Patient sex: F
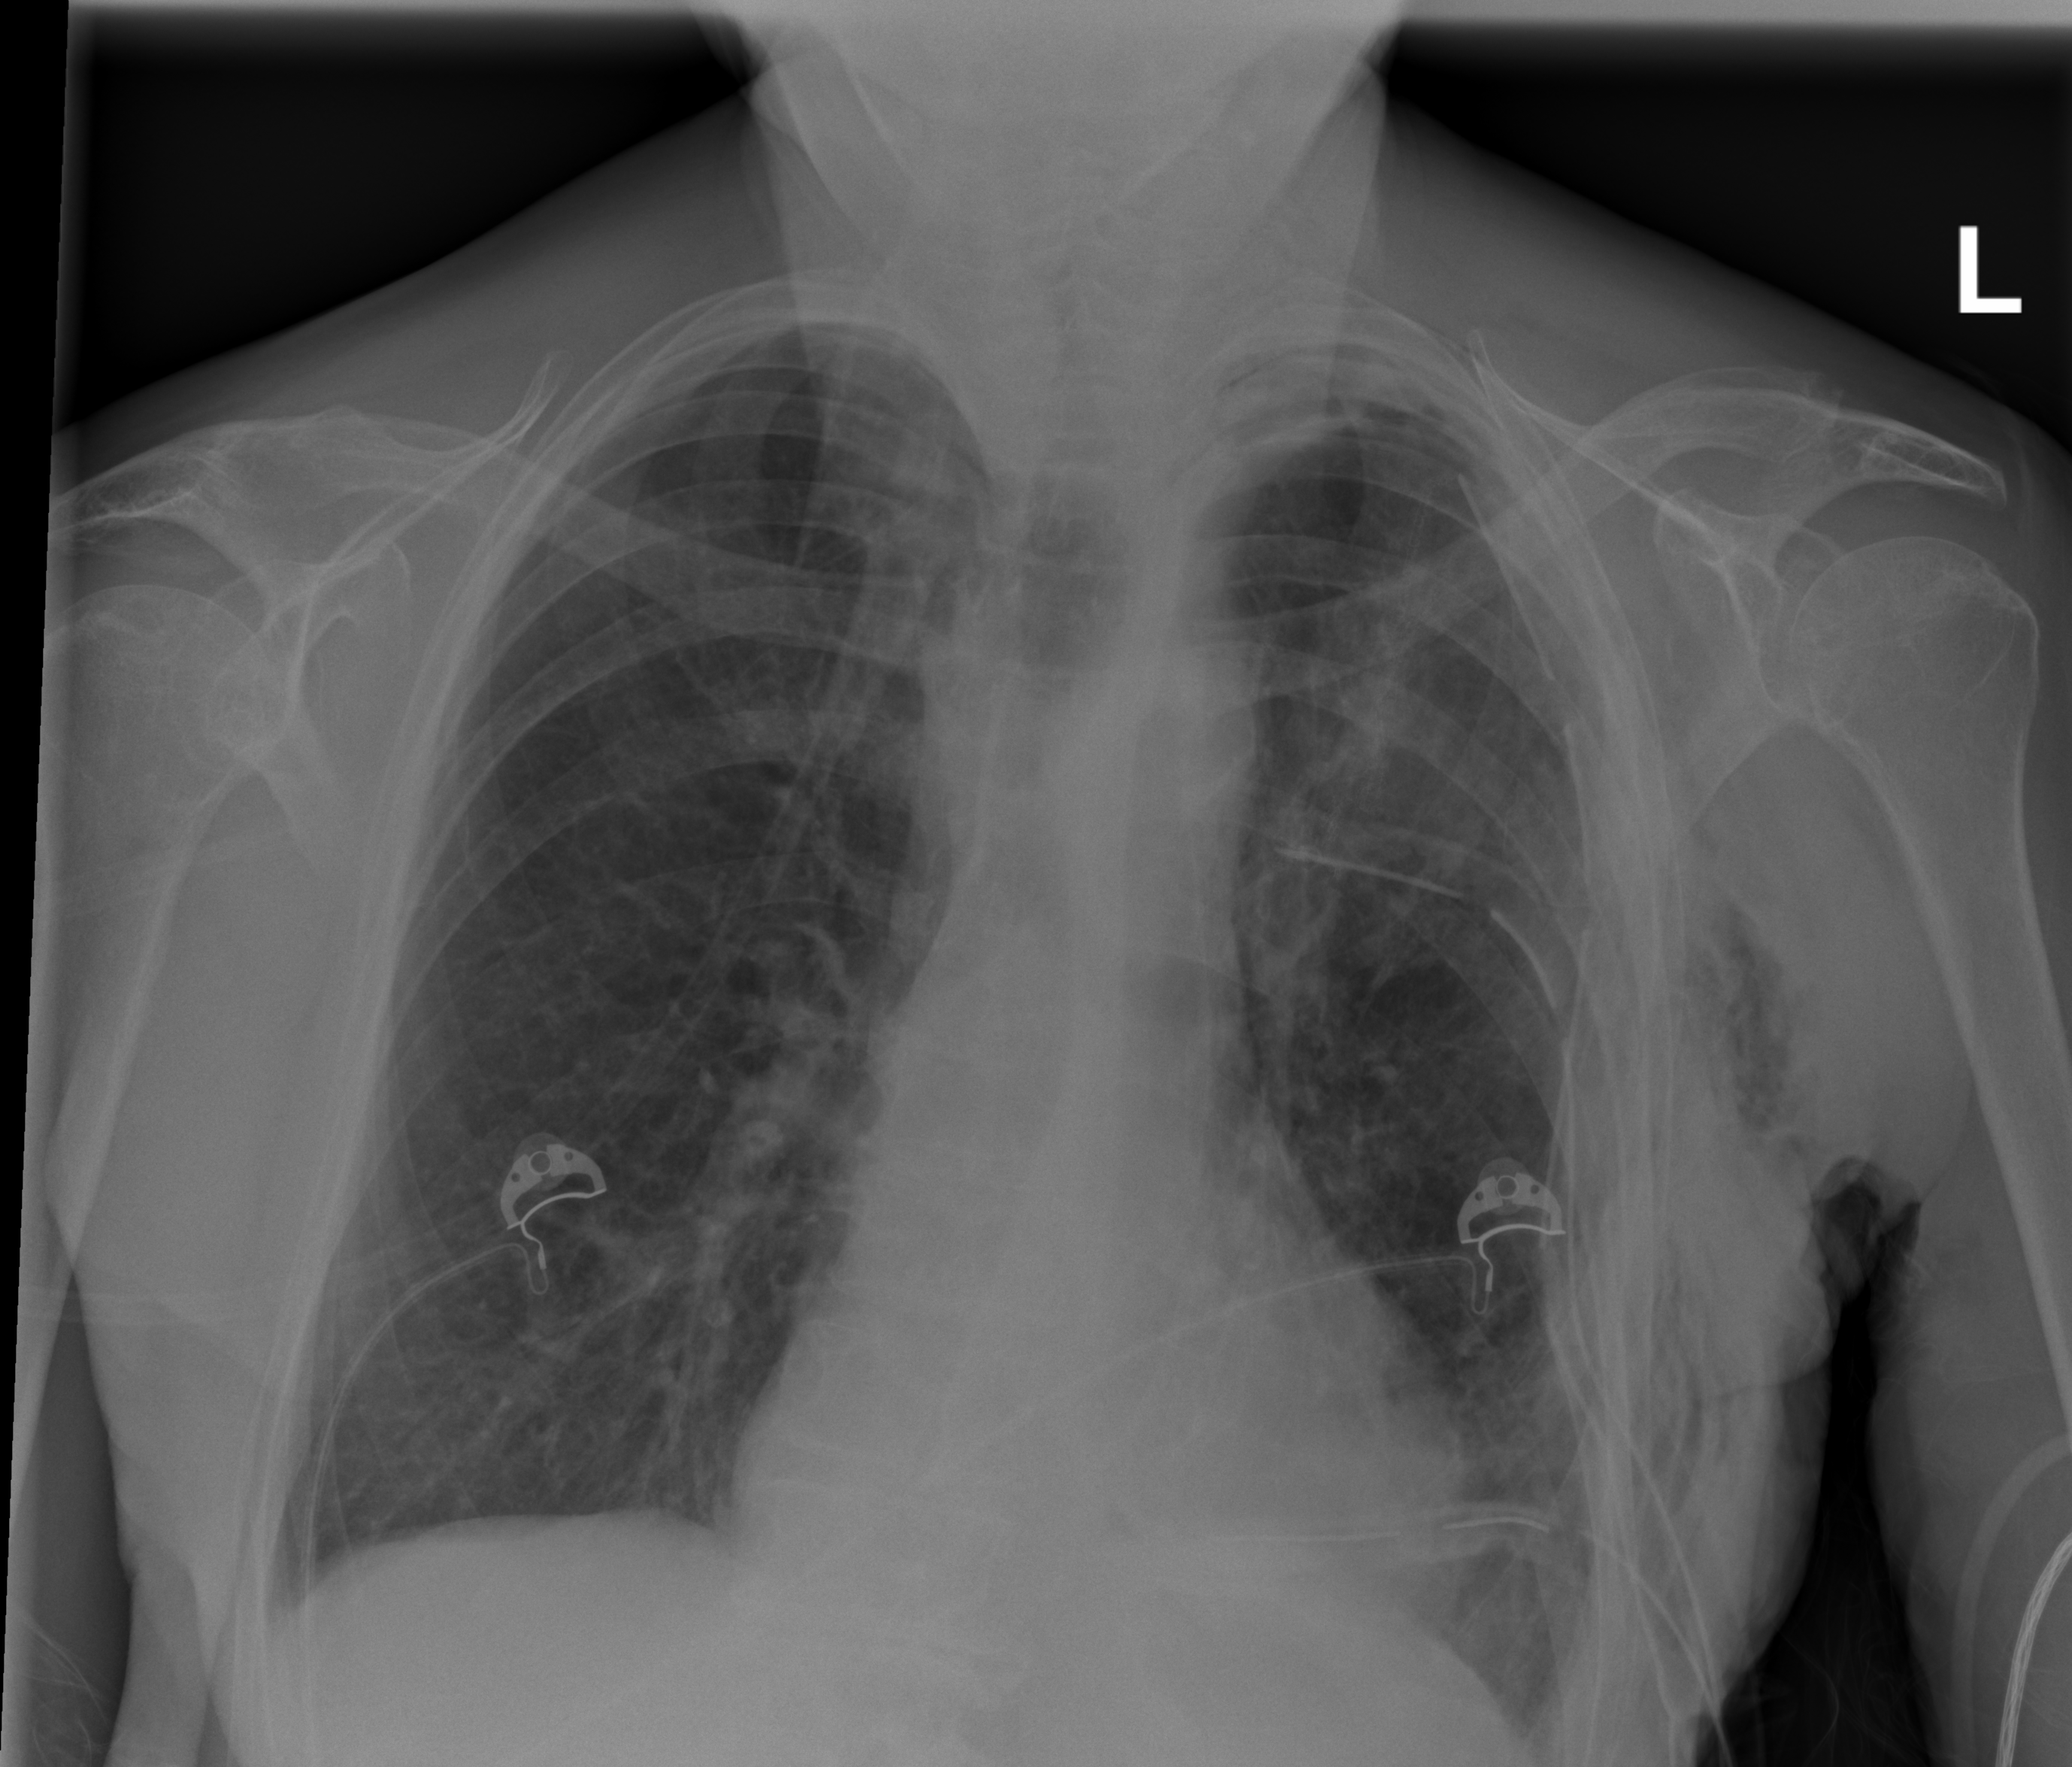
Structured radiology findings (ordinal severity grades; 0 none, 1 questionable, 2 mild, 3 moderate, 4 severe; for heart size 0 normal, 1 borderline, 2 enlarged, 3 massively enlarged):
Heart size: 0
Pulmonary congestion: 0
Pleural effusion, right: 0
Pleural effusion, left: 2
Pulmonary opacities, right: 0
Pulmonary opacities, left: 0
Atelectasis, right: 0
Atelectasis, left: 2